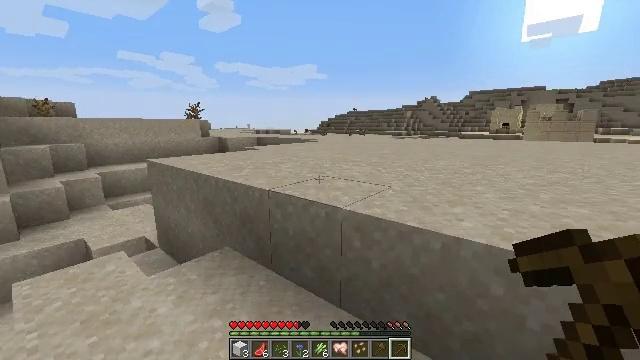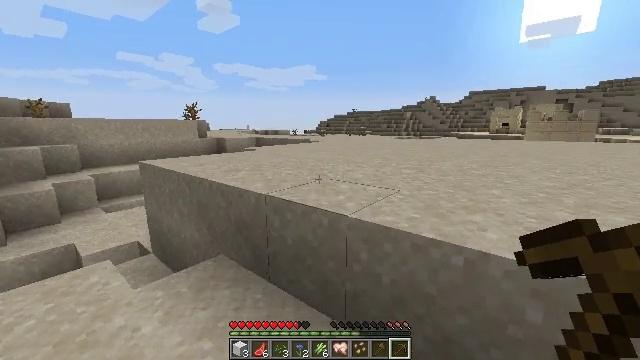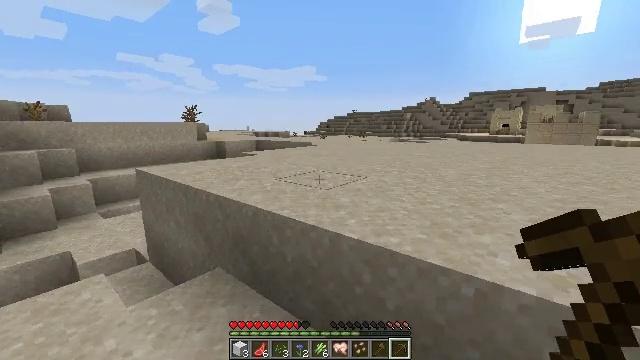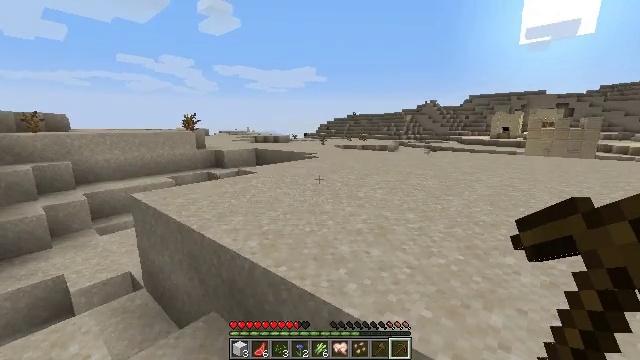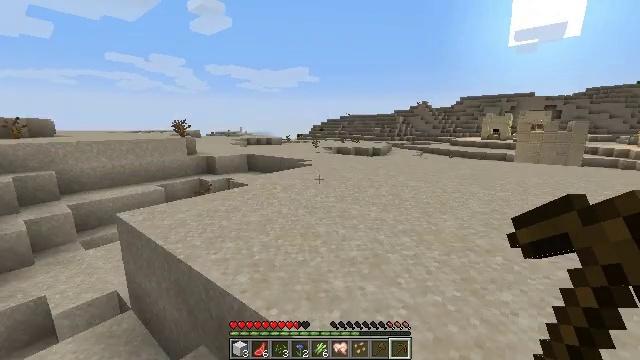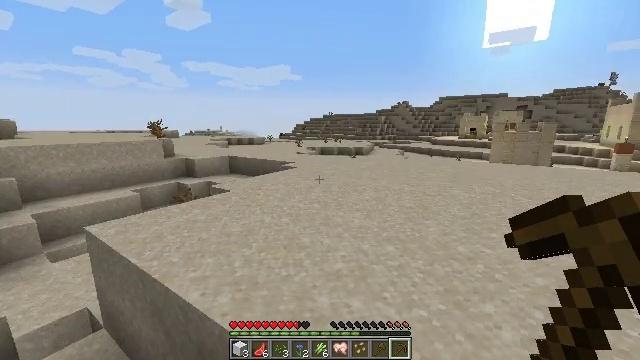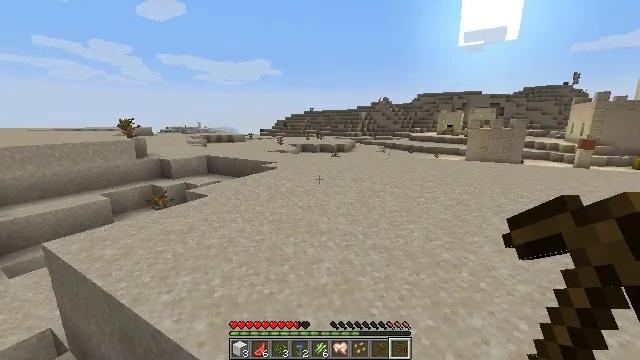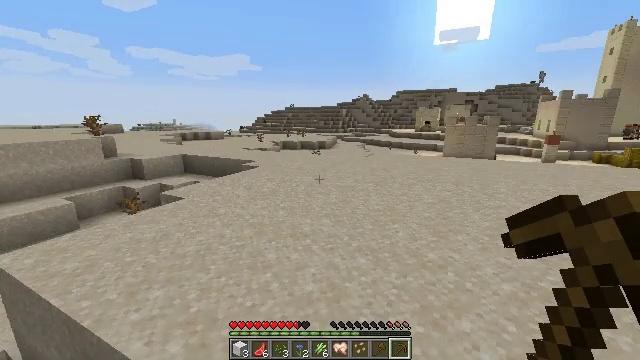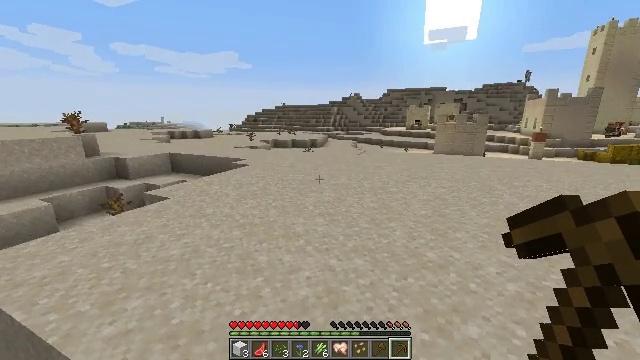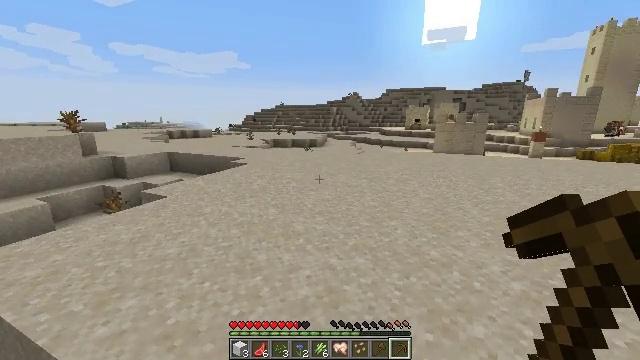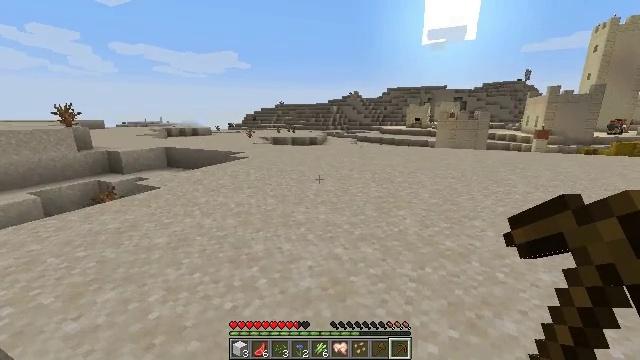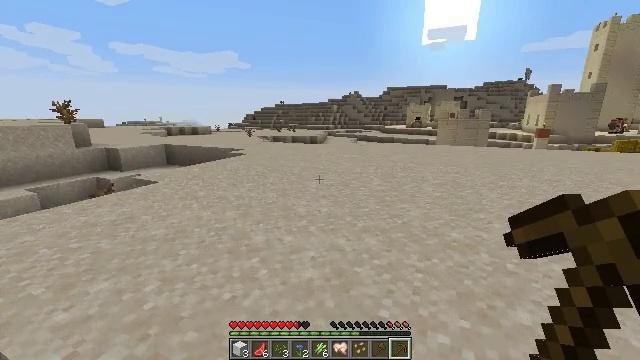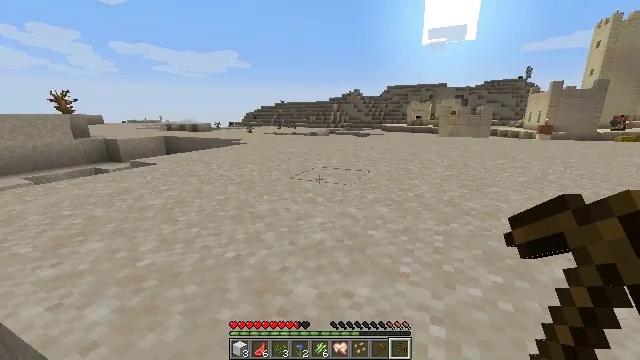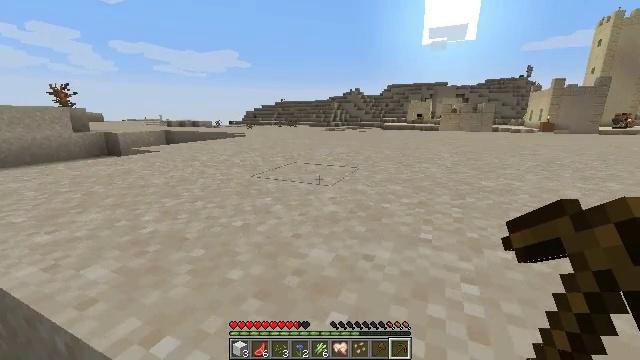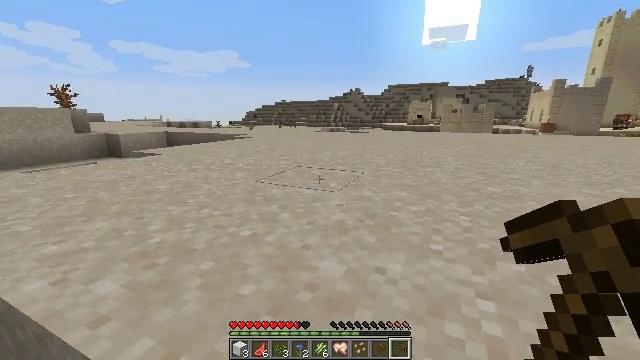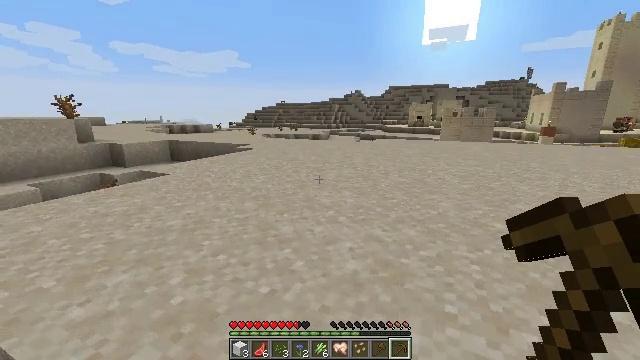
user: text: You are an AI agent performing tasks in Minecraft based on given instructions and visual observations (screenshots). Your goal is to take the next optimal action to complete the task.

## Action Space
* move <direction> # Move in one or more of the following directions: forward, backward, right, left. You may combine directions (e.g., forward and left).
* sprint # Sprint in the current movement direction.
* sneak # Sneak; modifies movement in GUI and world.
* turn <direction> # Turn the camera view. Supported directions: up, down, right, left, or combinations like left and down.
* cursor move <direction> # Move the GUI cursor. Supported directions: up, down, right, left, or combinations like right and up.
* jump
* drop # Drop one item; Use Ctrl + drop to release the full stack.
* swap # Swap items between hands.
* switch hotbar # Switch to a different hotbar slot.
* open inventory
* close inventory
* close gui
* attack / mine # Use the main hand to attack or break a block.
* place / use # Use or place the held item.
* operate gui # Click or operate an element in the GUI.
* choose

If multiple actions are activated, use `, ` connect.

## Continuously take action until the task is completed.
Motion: motion action
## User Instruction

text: Mine a hay block from the field.
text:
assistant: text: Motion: move forward
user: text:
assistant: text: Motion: move forward, jump
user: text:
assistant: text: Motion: move forward, jump
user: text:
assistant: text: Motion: move forward, turn right, jump
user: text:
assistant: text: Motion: move forward, turn right, jump
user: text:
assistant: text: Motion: move forward, turn right, jump
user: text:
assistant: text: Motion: move forward, turn right, jump
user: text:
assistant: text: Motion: move forward, turn right, jump
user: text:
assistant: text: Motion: move forward, jump
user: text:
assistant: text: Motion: move forward, jump
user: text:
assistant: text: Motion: move forward, sprint, jump
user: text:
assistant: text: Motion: move forward, sprint, jump
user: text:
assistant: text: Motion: move forward, sprint, jump
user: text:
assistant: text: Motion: move forward, sprint, jump
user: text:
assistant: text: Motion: move forward, jump
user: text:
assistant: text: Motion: move forward, jump
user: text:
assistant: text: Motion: move forward, jump
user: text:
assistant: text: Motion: move forward, jump
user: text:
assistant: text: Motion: move forward, jump
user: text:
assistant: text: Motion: move forward, jump
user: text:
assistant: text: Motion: move forward, jump
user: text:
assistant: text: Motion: move forward, jump
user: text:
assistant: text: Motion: move forward, sprint, jump
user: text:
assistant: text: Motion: move forward, sprint, jump
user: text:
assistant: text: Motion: move forward, sprint, jump
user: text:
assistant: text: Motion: move forward, sprint, jump
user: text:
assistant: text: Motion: move forward, jump
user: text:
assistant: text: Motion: move forward, jump
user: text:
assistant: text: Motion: move forward, jump
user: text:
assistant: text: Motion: move forward, jump